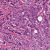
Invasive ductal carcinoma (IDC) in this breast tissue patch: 1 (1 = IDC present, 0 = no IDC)